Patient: sex M, age 64
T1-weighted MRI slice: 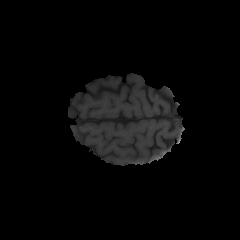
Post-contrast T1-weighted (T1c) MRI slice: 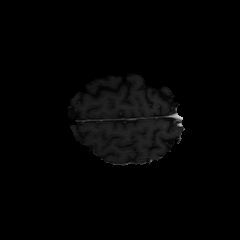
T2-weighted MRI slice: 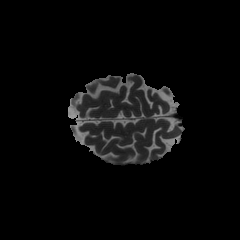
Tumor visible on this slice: no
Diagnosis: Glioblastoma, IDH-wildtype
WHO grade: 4